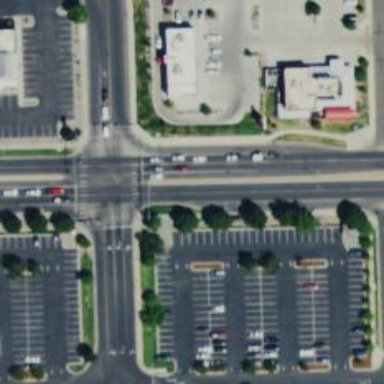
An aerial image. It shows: Primary highway with asphalt surface and grade1 tracktype. There is separate sidewalk.